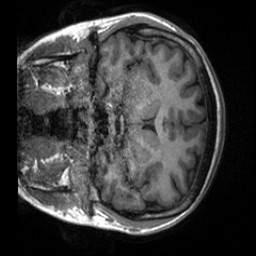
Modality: T1w
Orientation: coronal
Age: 20
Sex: female
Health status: healthy
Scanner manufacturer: siemens
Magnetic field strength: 3 T
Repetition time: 2 s
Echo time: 0.00232 s